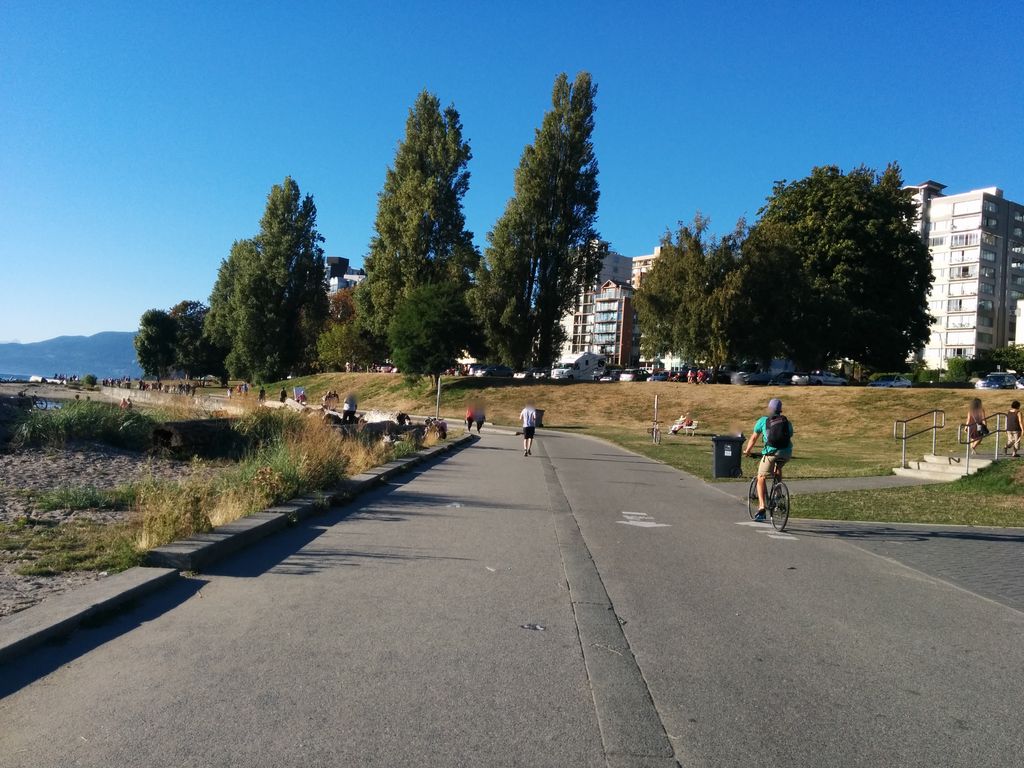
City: vancouver